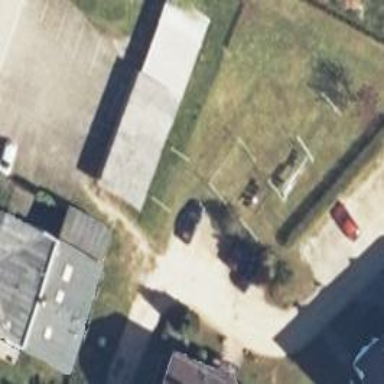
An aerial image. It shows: Group of garages.